Question: I have a weird problem, for some reason the 'android:ellipsize="end"' works, but added the point in the middle of the text == centered vertically instead of being aligned to baseline:

I checked for any "center" properties, but there is none of those:
This is the XML part:
'''
<com.citylifeapps.cups.customviews.CarmelaTextView
android:id="@+id/venue_address"
android:layout_width="wrap_content"
android:layout_height="wrap_content"
android:layout_toLeftOf="@+id/venue_distance"
android:layout_toRightOf="@+id/venue_name"
android:gravity="left"
android:text="@string/placeholder_venue_address"
android:textColor="@color/cups_white"
android:textSize="20sp"
android:textStyle="bold"
android:ellipsize="end"
android:singleLine="true"
android:scrollHorizontally="true"
android:layout_alignBaseline="@+id/venue_name" />
'''
And the custom 'TextView' class:
'''
public class CarmelaTextView extends TextView {
public CarmelaTextView(Context context, AttributeSet attrs) {
super(context, attrs);
setCarmelaTypeface(context);
}
public CarmelaTextView(Context context) {
super(context);
setCarmelaTypeface(context);
}
private void setCarmelaTypeface(Context context) {
if (this.isInEditMode()) return;
Typeface typeface = Typeface.createFromAsset(context.getAssets(), "carmela.ttf");
this.setTypeface(typeface);
}
}
'''
further check shows that if I use a simple 'TextView' the problem disappears,
but there is nothing in the custom 'TextView' that will cause such a behavior.
Does anyone know why this might happen?
Thanks.
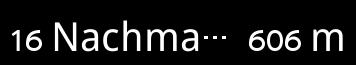
Answer: It looks like the problem lies within my custom font I'm using for this custom 'TextView', from the accepted answer here:
<URL>
I'm guessing that I'm facing the same problem but with a different result because the 3 dots (...) U+FEFF glyph for my font is different.
But still if some one found a solution that works for this issue I would be glad if he could share it.